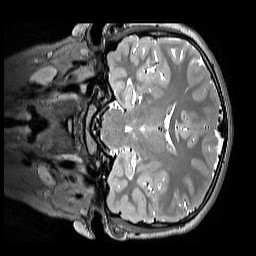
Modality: T2w
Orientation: coronal
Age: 11
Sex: male
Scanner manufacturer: siemens
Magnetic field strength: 3 T
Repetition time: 3.2 s
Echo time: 0.408 s